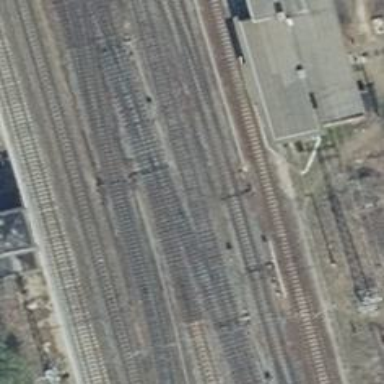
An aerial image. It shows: Railway switch with the turnout on the left side.